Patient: sex M, age 67
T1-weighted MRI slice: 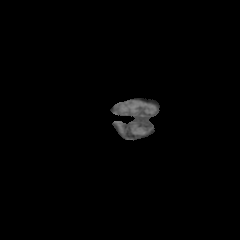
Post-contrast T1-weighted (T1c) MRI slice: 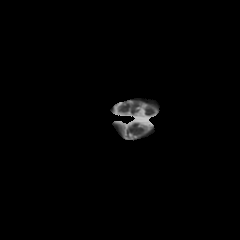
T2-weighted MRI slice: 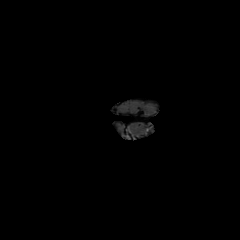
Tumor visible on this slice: no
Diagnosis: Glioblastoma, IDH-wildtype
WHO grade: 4